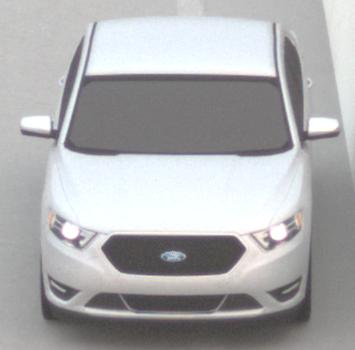
Make: Ford
Model: Taurus
Detailed model: SHO
Model produced from: 2012
Model produced until: 2019
Doors: 4
Color: white
Road condition: dry road
Daytime: sunrise or sunset
Contrast: low contrast